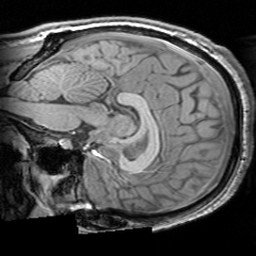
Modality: T1w
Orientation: sagittal
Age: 20
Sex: male
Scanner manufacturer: siemens
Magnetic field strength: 3 T
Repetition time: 1.63 s
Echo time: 0.00311 s